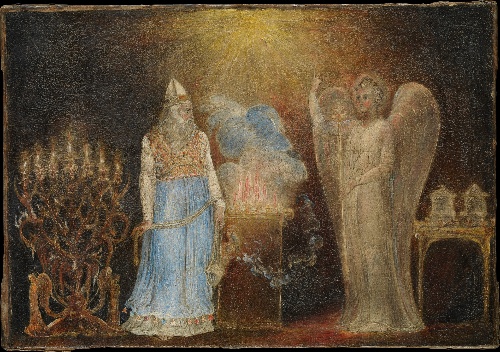
Title: The Angel Appearing to Zacharias
Artist: William Blake
Artist bio: British, London 1757–1827 London
Date: 1799–1800
Object type: Painting
Classification: Paintings
Medium: Pen and black ink, tempera, and glue size on canvas
Dimensions: 10 1/2 x 15 in. (26.7 x 38.1 cm)
Department: European Paintings
Credit line: Bequest of William Church Osborn, 1951
Accession year: 1951
Repository: Metropolitan Museum of Art, New York, NY
Tags: Men|Angels